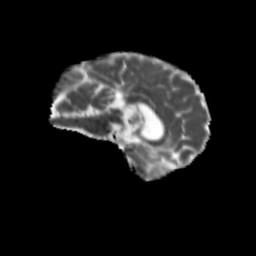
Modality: MD
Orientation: sagittal
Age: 59
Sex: female
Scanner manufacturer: siemens
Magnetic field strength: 3 T
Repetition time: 4.71 s
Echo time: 0.0906 s